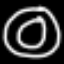
Label: donut